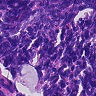
Metastatic tissue present: no